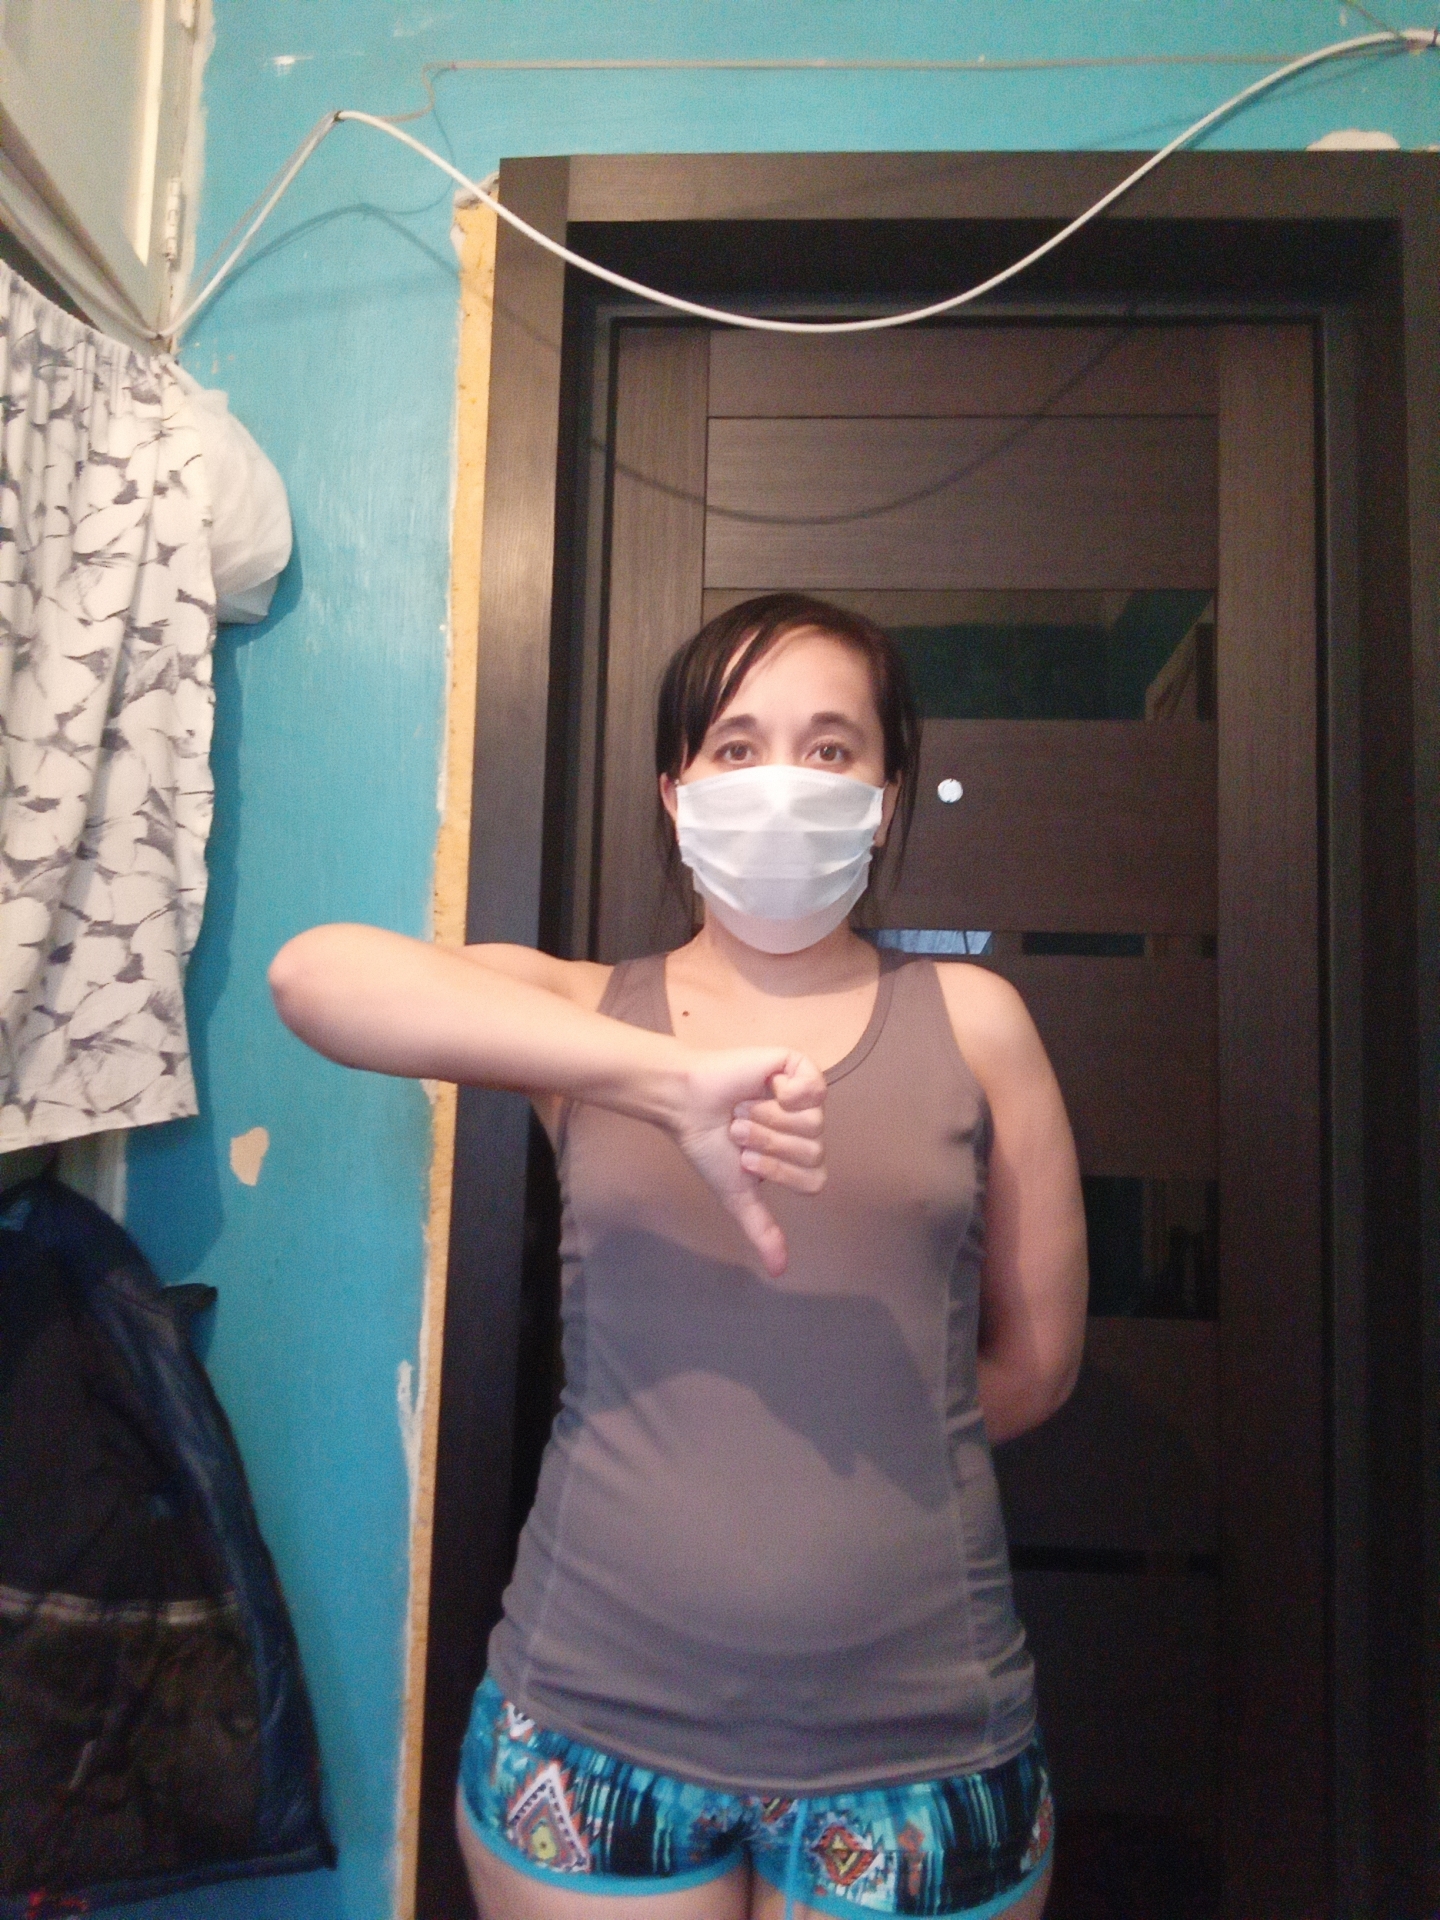
Label: noise